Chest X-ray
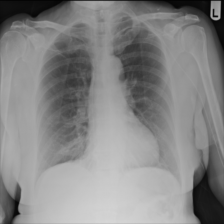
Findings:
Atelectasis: negative
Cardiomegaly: negative
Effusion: negative
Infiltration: negative
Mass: negative
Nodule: negative
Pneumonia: negative
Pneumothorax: negative
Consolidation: negative
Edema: negative
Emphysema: negative
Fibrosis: negative
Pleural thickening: negative
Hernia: negative